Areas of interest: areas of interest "Transportation stations"
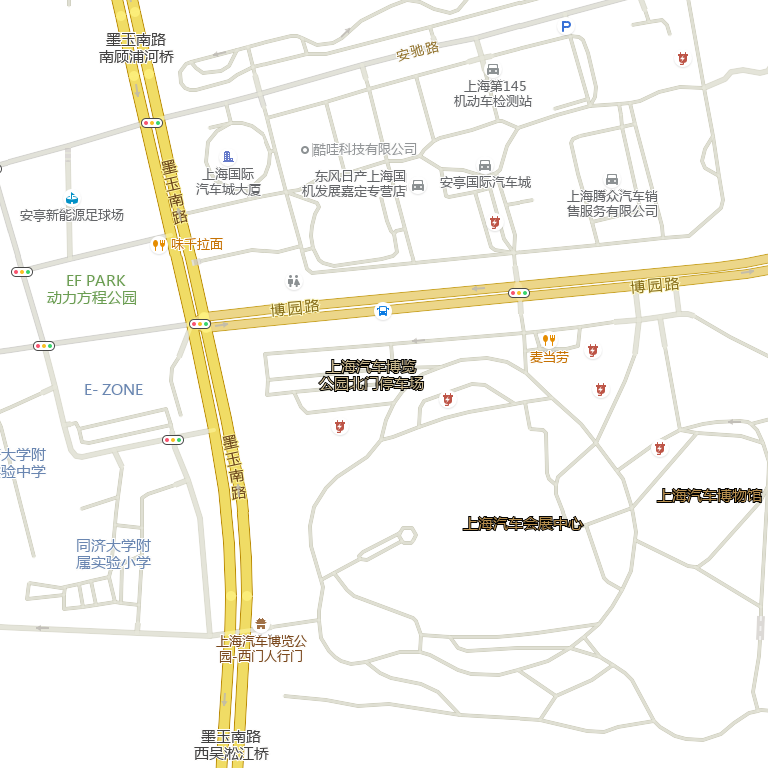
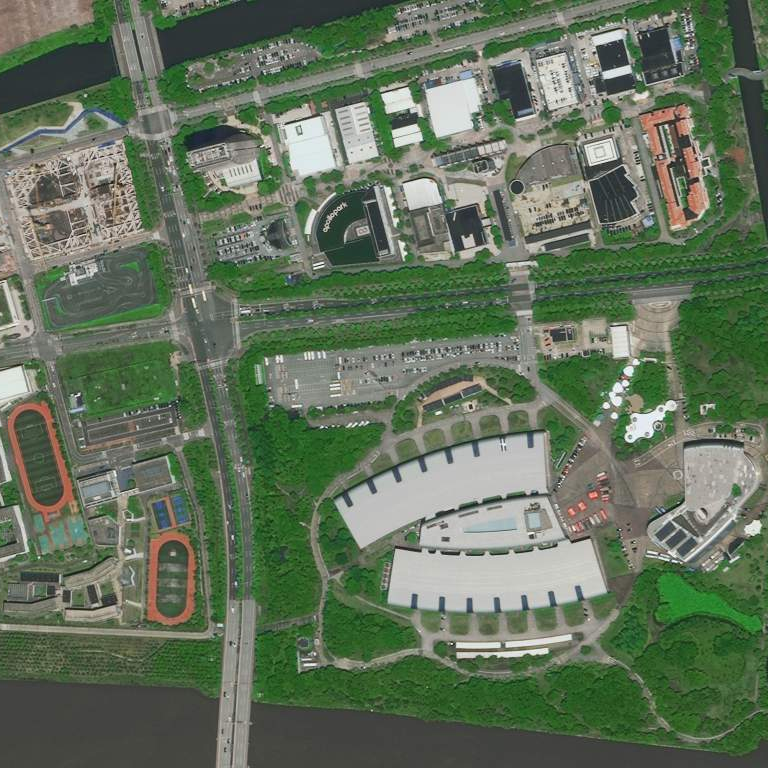